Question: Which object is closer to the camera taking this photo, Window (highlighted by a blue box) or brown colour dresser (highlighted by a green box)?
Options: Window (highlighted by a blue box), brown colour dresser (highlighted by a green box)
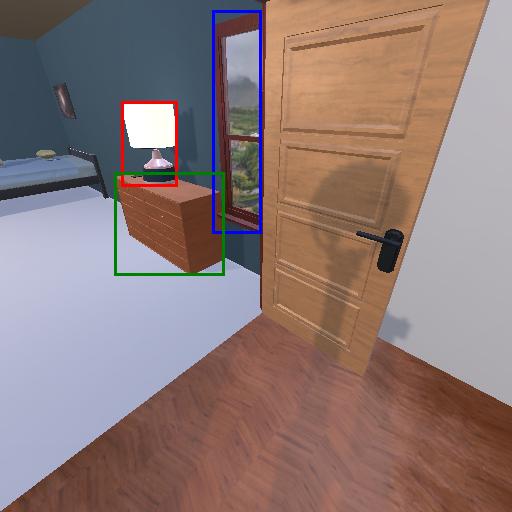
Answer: Window (highlighted by a blue box)